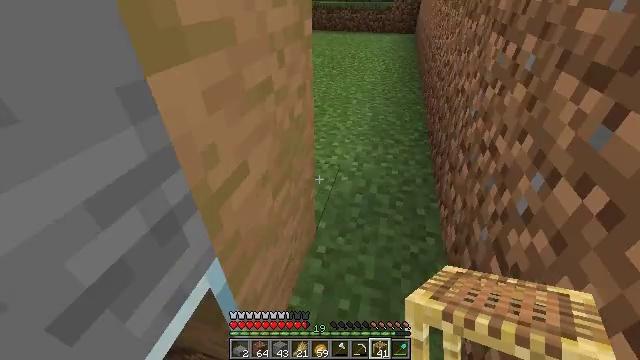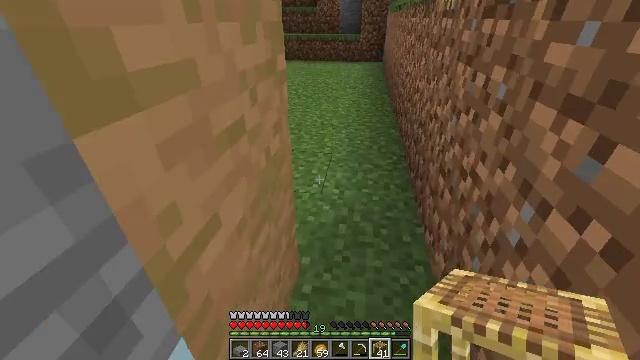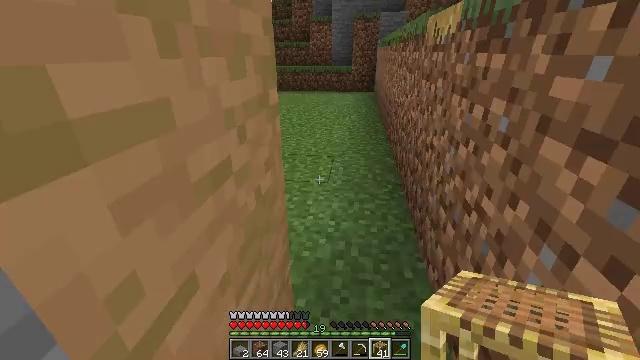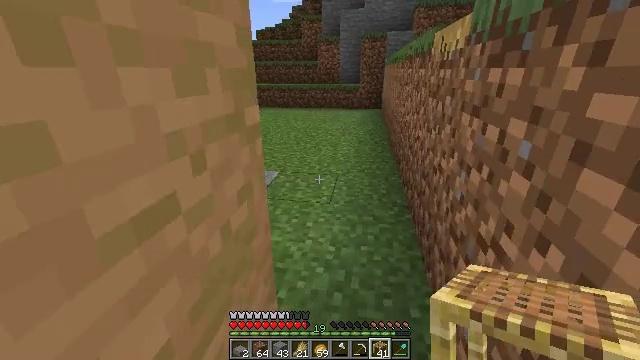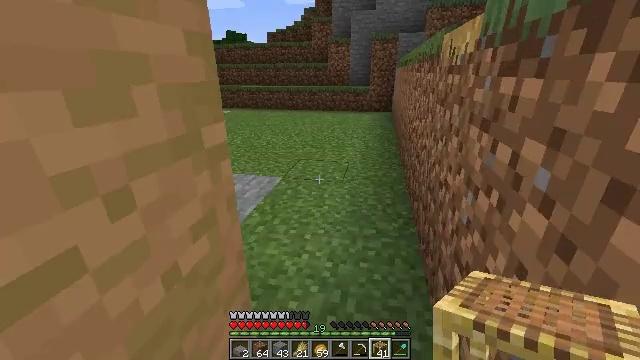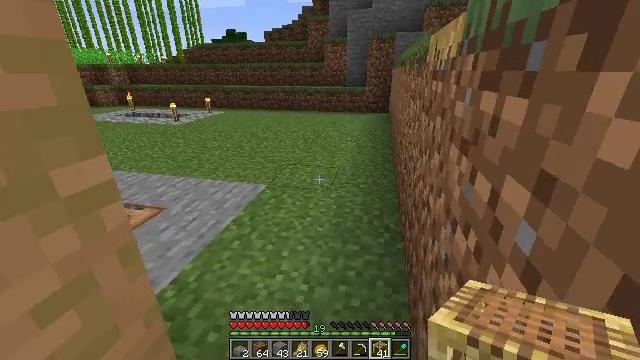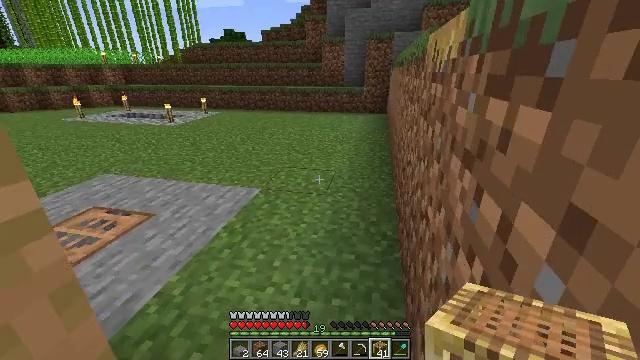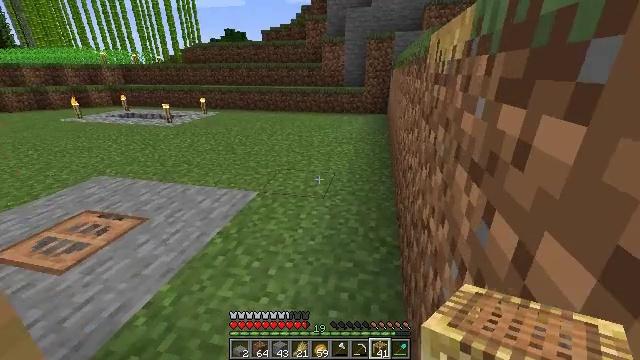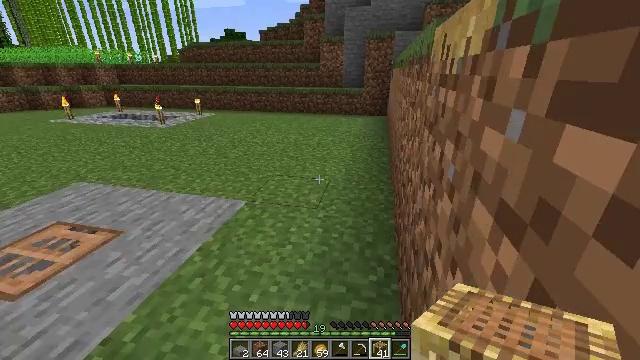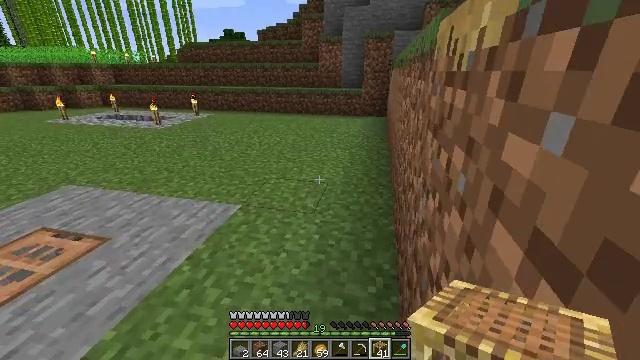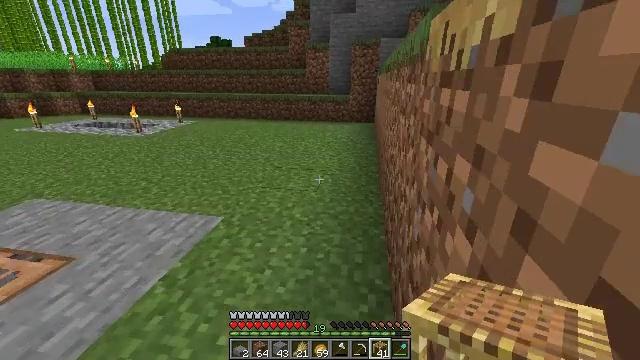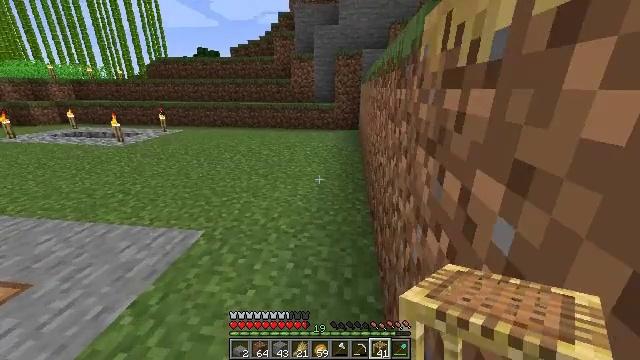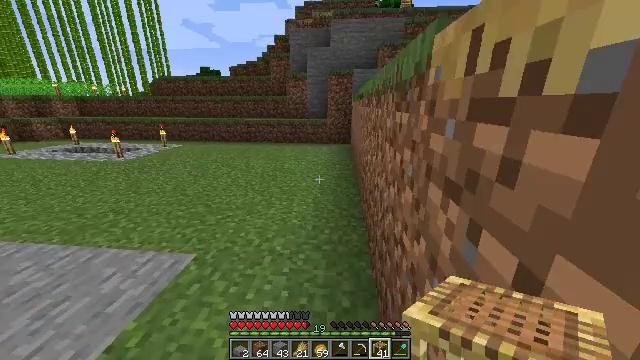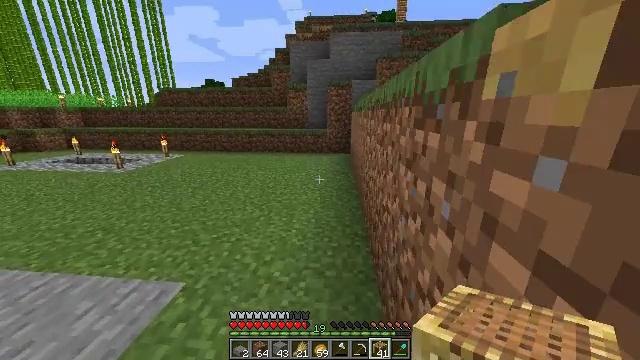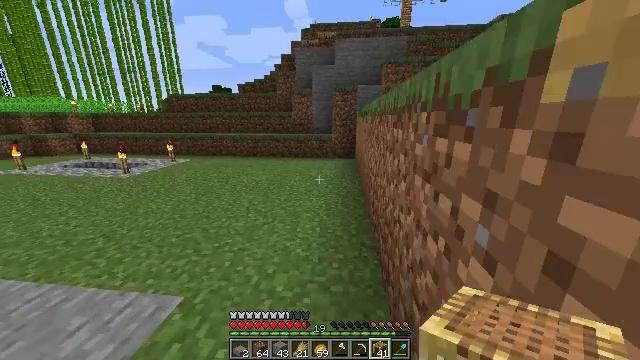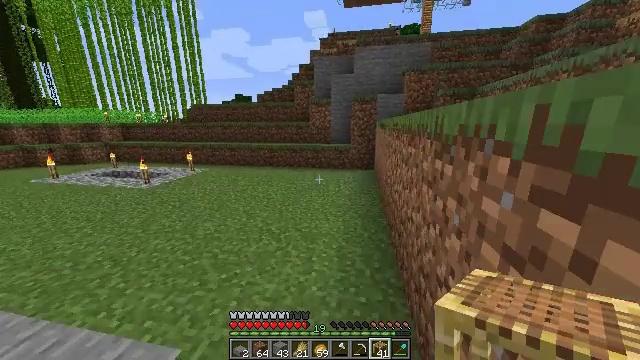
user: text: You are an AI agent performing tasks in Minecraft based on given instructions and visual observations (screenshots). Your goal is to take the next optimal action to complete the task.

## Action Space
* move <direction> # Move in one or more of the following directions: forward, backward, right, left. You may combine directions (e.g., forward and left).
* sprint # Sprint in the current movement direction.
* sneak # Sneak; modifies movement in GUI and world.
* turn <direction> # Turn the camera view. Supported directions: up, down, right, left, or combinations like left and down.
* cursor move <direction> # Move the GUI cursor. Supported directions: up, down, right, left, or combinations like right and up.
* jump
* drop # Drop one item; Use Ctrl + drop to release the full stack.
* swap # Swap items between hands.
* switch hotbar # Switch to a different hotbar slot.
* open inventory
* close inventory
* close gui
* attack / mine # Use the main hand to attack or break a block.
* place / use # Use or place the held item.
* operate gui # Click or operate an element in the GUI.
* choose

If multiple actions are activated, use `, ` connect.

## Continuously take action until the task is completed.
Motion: motion action
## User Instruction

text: Interact with a furnace to make glass.
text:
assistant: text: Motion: move forward, turn right and up
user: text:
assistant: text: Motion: move forward and move right, turn right and up
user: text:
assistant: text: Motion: move forward and move right, turn left and up
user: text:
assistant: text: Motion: move forward and move right, turn left
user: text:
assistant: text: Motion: move forward and move right
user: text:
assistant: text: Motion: move forward and move right
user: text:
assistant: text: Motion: move forward and move right, sprint
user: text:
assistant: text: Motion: move forward and move right, sprint
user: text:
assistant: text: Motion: move forward, sprint
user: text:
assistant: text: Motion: move forward, sprint, turn right and up
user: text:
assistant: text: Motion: move forward, turn right and up
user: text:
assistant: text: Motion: move forward, turn right and up
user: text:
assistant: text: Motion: move forward, sprint, turn up
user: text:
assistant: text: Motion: move forward, sprint, turn left and up
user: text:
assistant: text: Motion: move forward, turn left, jump
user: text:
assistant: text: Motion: move forward, turn left and up, jump
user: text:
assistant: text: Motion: move forward, turn left, jump
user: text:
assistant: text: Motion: move forward, jump
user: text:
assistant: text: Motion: move forward, jump
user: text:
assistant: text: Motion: move forward, jump
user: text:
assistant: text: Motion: move forward, jump
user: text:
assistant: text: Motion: move forward, turn left, jump
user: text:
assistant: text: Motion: move forward, turn left, jump
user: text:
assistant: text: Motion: move forward, sprint, turn left, jump
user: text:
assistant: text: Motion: move forward, sprint, turn left, jump
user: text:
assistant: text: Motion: move forward, sprint, jump
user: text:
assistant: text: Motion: move forward, sprint, jump
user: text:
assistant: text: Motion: move forward, jump
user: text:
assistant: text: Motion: move forward, jump
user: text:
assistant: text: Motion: move forward, jump